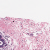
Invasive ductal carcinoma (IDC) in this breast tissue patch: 0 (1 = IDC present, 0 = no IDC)